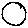
Label: circle